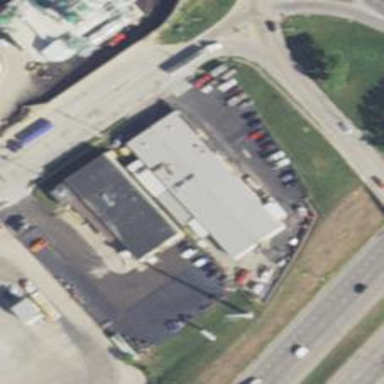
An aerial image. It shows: Building with gas shop.